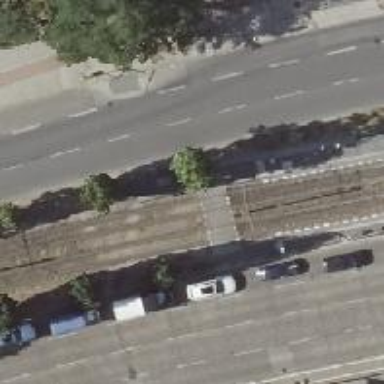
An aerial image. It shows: Uncontrolled tram railway crossing.